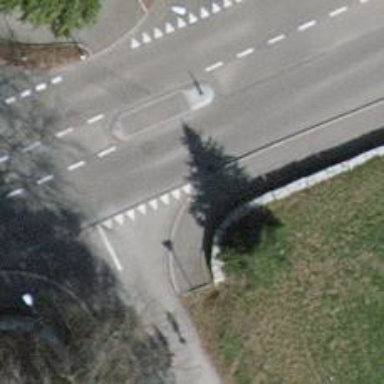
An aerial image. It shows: Kerb serving as barrier.